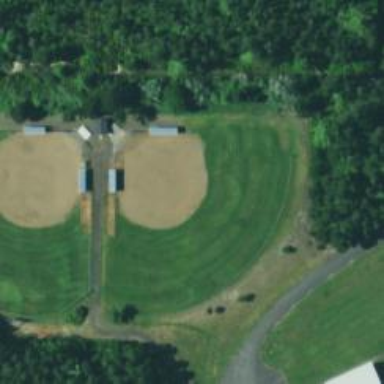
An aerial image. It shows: Softball pitch for leisure land activities.